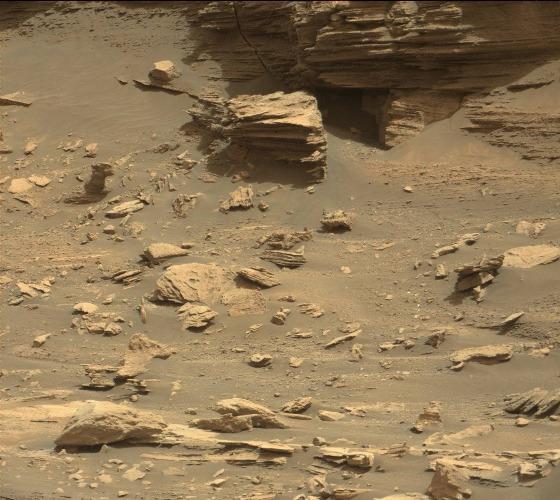
Terrain classes present: Bedrock, Gravel / Sand / Soil, Rock, Shadow